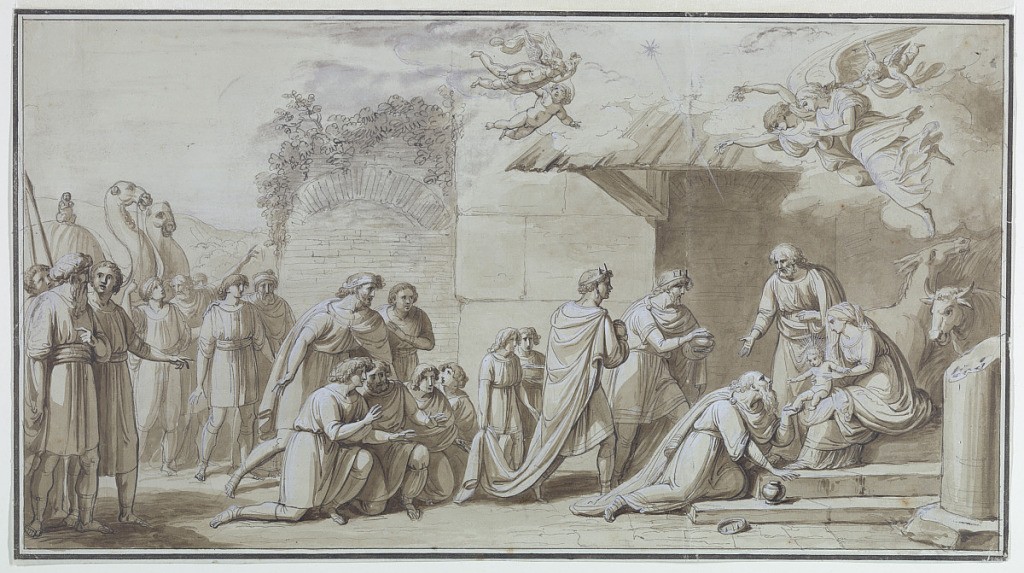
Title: Adoration of the Magi
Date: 1790–1820
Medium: Pen and brown ink, brush and brown wash and white gouache on paper
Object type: Drawing
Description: The Virgin is shown seated with the Child in her lap at the extreme right, before whom the three Kings pay homage. Angels and the Star appear above. Other figures, including four kneeling, and two camels appear on the left. Framing lines are drawn in ink around the picture.